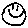
Label: smiley face